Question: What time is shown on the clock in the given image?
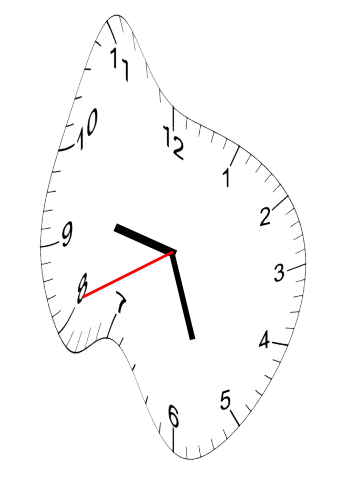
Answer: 09:26:41